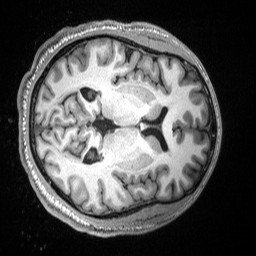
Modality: T1w
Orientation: axial
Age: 26
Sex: male